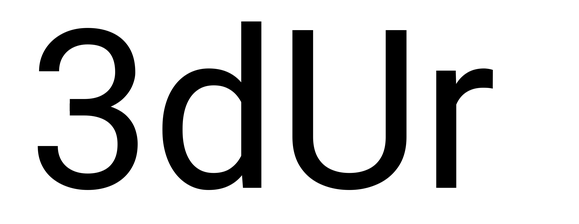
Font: Roboto_Regular